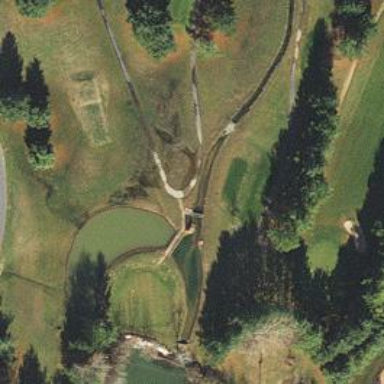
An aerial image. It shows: Low-water crossing bridge for golf carts.